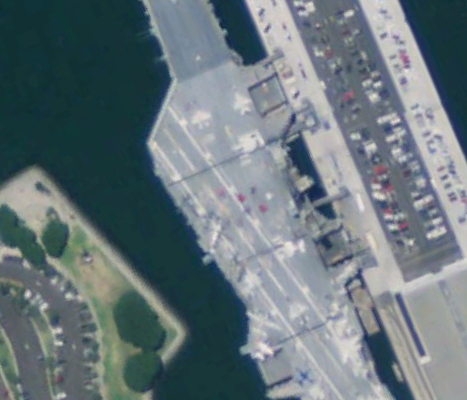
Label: aircraft_carrier